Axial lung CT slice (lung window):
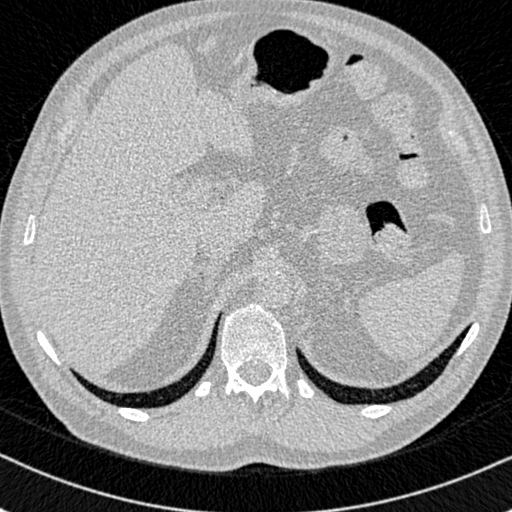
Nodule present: no